Aerial crown-view tile of a tropical tree (Barro Colorado Island, Panama), acquired 20250512:
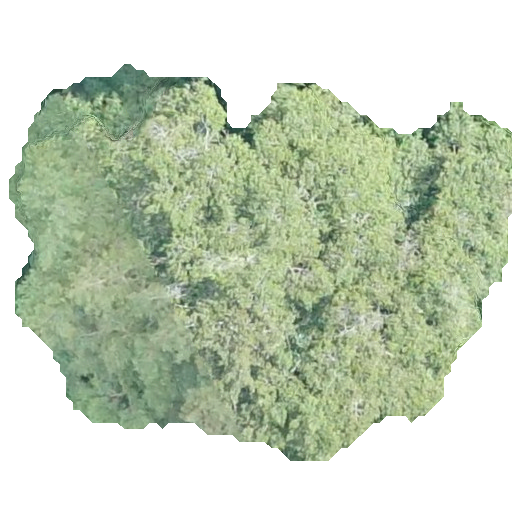
Species: Chrysophyllum cainito
GBIF accepted scientific name: Chrysophyllum cainito
Crown area: 218.951 m²